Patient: sex M, age 26
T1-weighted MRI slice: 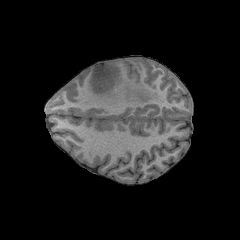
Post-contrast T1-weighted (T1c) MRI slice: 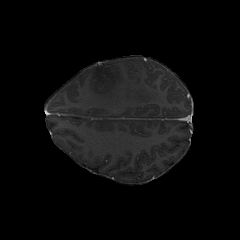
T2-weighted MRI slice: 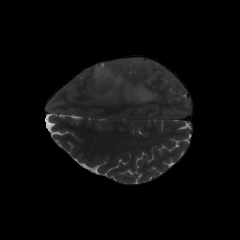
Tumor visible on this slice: yes
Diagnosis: Astrocytoma, IDH-mutant
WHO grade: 3